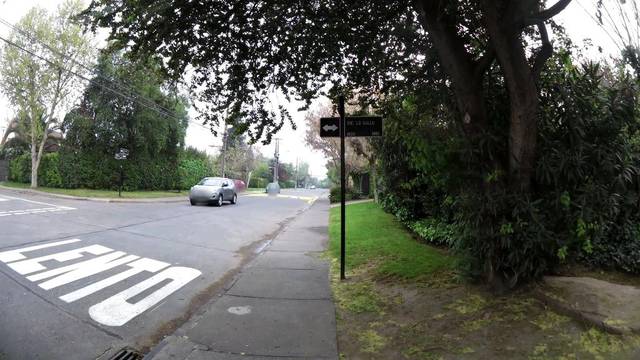
Region: Chile
Coordinates: -33.384, -70.556